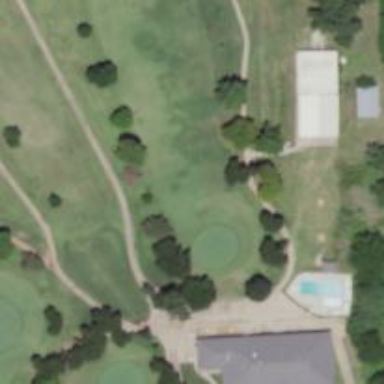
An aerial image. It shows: View of golf hole.